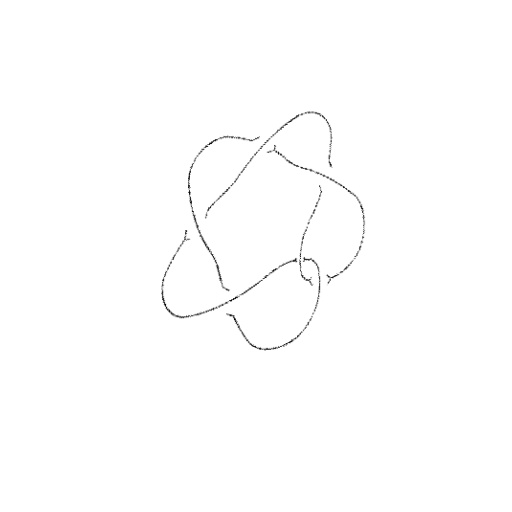
Crossing number: 6